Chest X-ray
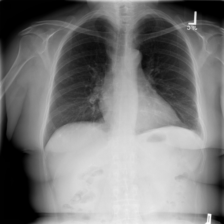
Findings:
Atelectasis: negative
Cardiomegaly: negative
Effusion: negative
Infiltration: negative
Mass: negative
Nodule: negative
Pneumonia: negative
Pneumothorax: negative
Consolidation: negative
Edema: negative
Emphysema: negative
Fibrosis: negative
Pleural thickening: negative
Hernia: negative